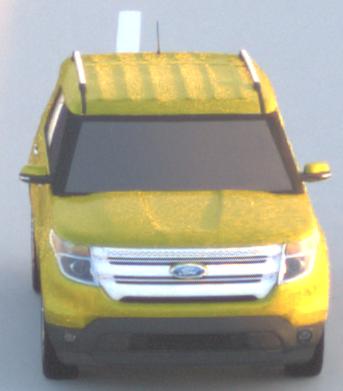
Make: Ford
Model: Explorer
Detailed model: Gen. 5
Model produced from: 2010
Model produced until: 2019
Doors: 5
Color: yellow
Road condition: dry road
Daytime: sunrise or sunset
Contrast: medium contrast